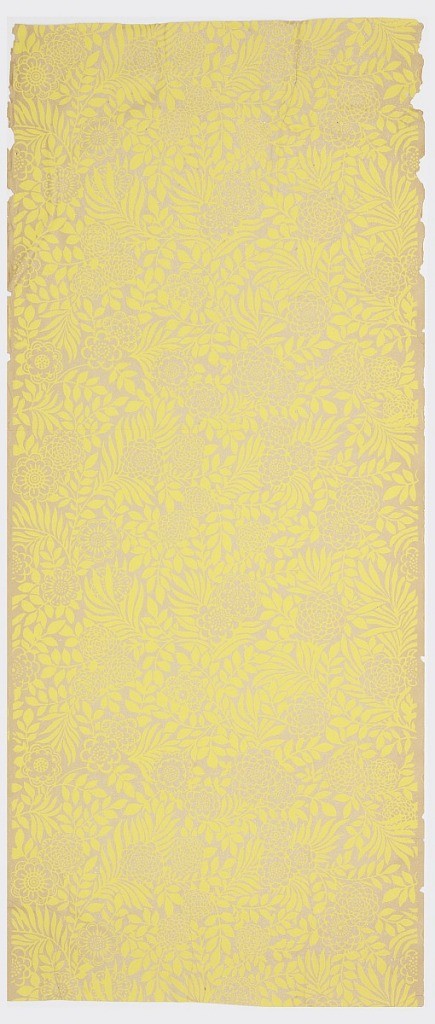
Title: Sidewall
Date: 1880–1900
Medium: Block-printed on machine-made paper, mica wash
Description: On off-white paper with mica ground, all-over pattern of leafy branches and chrysanthemum-like flowers. Printed in flat bright citrus yellow